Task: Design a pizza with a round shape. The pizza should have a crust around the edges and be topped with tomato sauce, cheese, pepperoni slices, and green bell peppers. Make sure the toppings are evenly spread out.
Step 443:
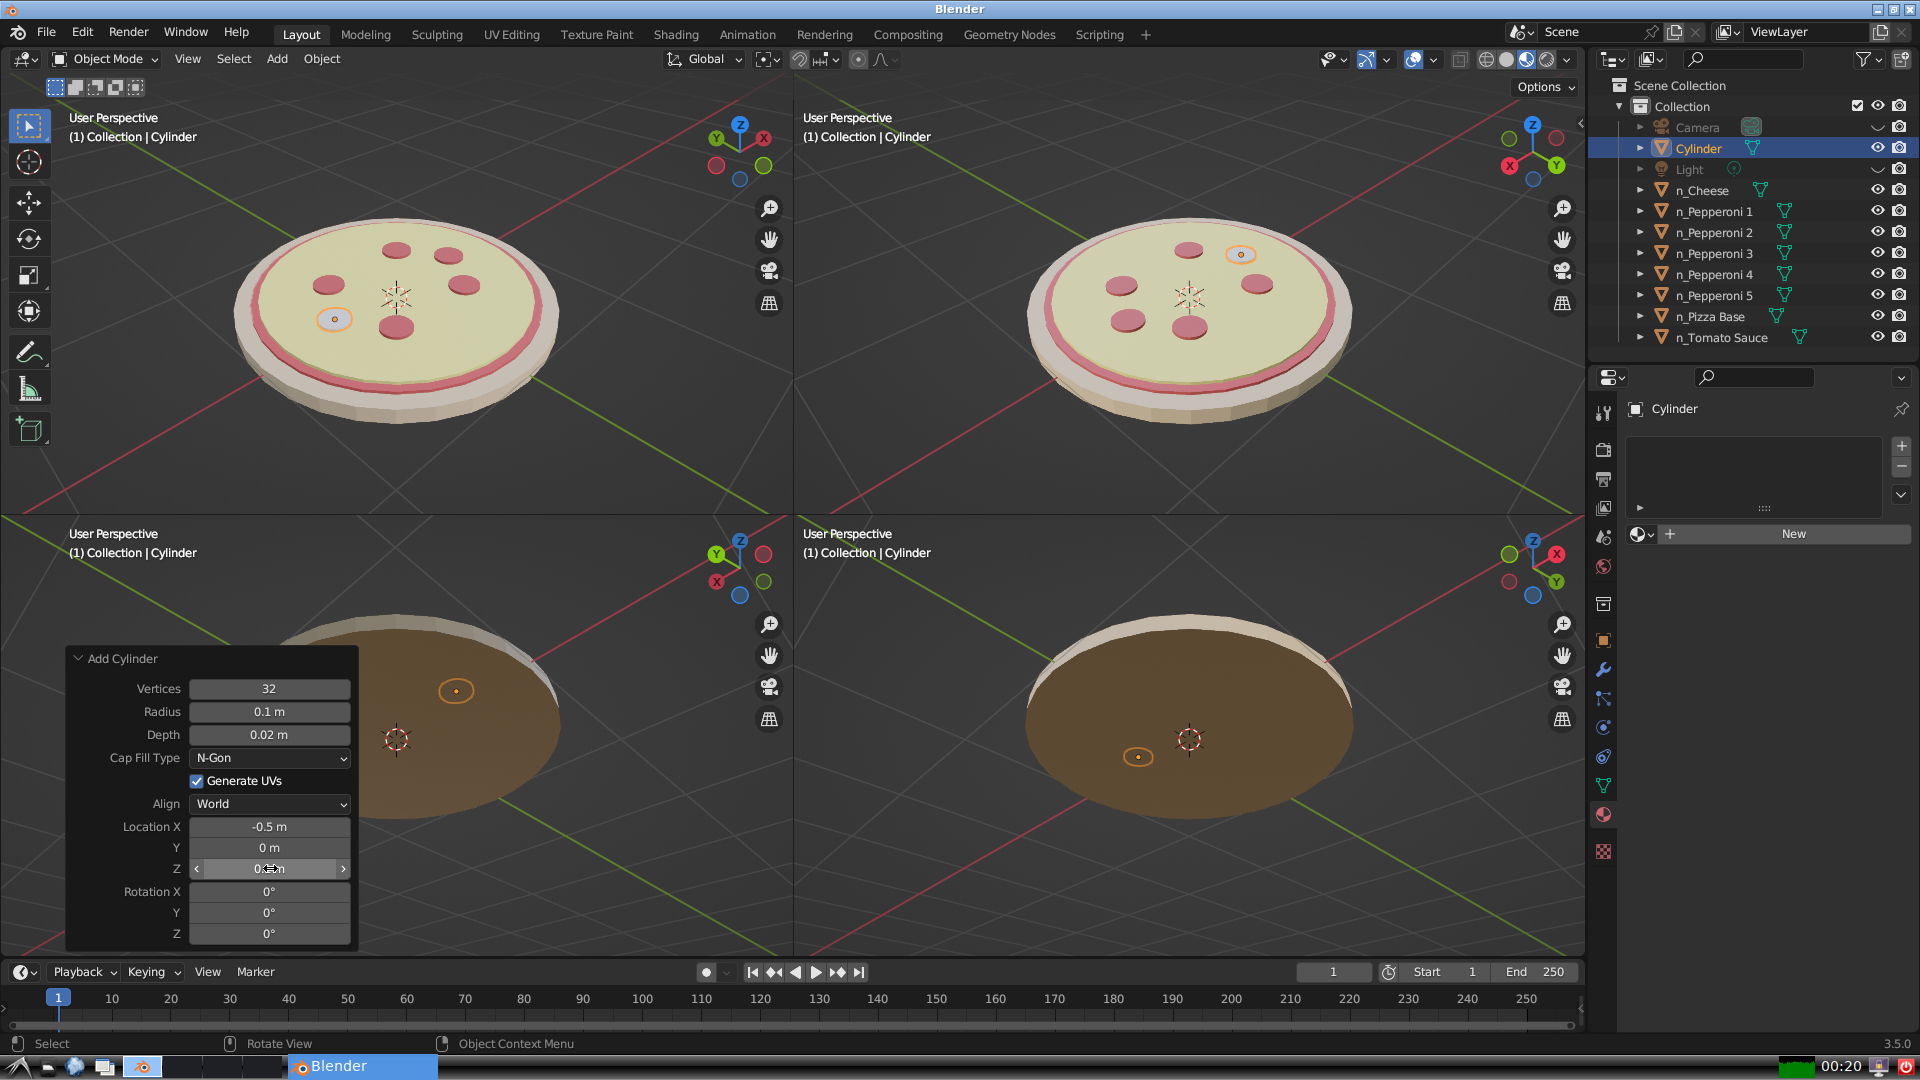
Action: {"mouse_move": [960, 540]}